Question: here is my javascript code
'''
<script type="text/javascript">
function JSalert(){
swal({ title: "Are Your age 18+!",
type: "warning",
showCancelButton: true,
confirmButtonColor: "#009688",
confirmButtonText: "Yes, Iam 18+ !",
cancelButtonText: "No, I am not sure!",
closeOnConfirm: false,
closeOnCancel: false },
function(isConfirm){
if (isConfirm)
{
swal("Wellcome !", "Enjoy with us!", "success");
}
else {
swal("Hurray", "Please Go Back!", "error");
} });
}
</script>
'''
when I reload this page ...Every time its seen:

Can anyone help me to see it One Time !!
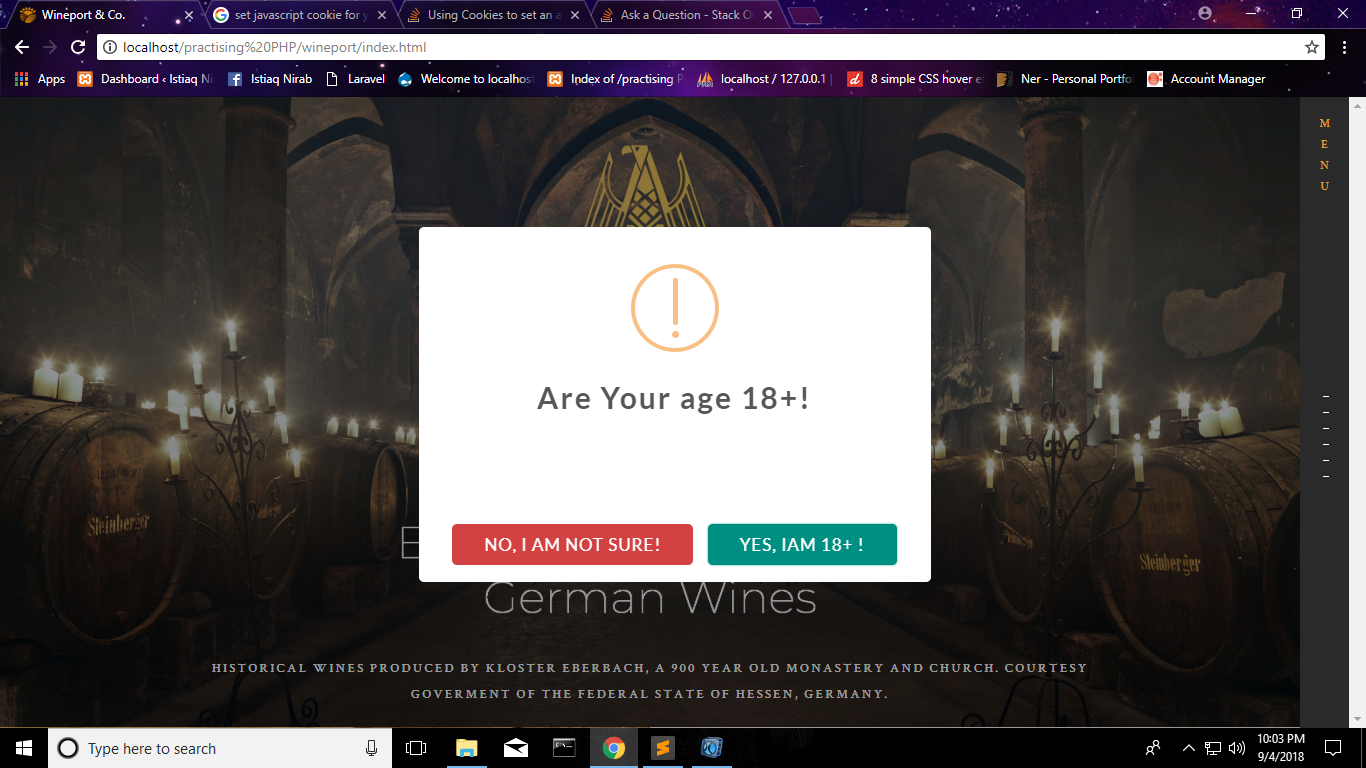
Answer: Set a cookie when you show the alert. Then, if the cookie is set, you will know not to show the alert again. If it is not set, you know that you haven't shown the alert yet and should do so now.
You can read about setting cookies in JavaScript <URL>.
'''
function doOnce() {
if (document.cookie.replace(/(?:(?:^|.*;\s*)doSomethingOnlyOnce\s*\=\s*([^;]*).*$)|^.*$/, "$1") !== "true") {
alert("Do something here!");
document.cookie = "doSomethingOnlyOnce=true; expires=Fri, 31 Dec 9999 23:59:59 GMT";
}
}
<button onclick="doOnce()">Only do something once</button>
'''